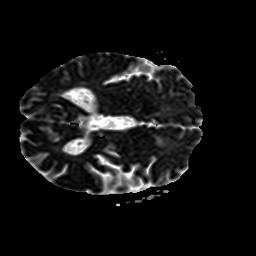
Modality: ADC
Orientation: axial
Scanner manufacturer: philips
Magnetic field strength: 1.5 T
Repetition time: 3.189 s
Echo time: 0.06279 s